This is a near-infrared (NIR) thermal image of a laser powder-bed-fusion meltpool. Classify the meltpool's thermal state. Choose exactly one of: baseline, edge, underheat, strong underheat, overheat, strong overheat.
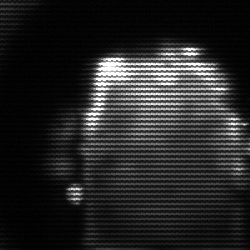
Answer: baseline